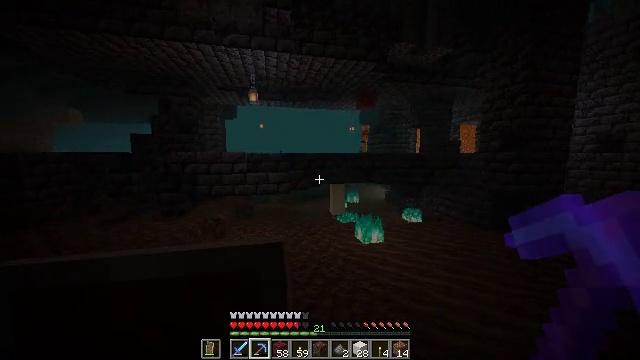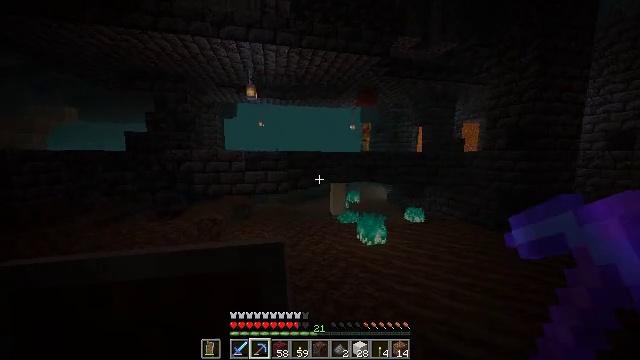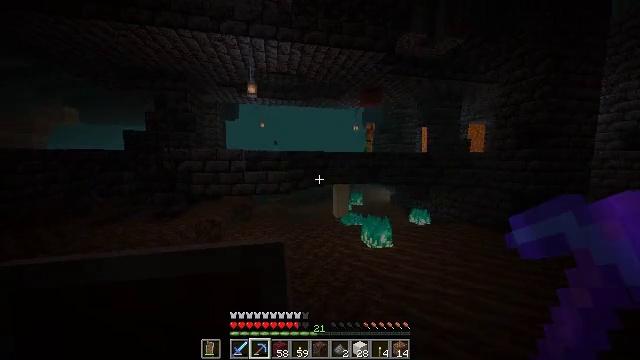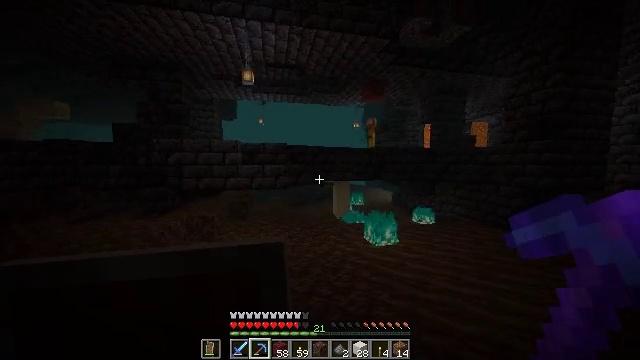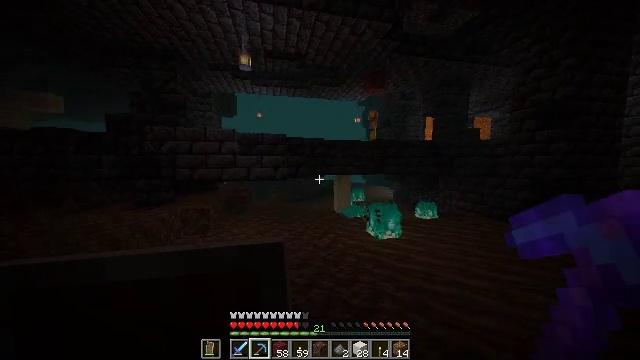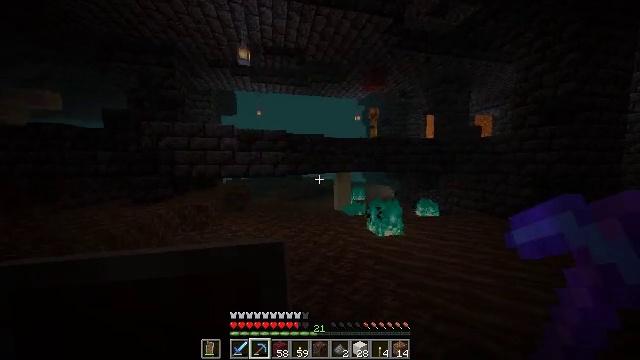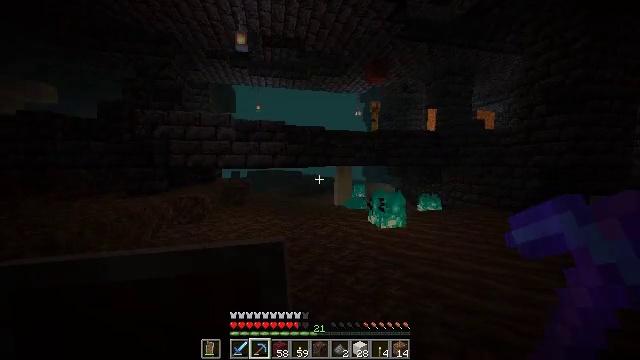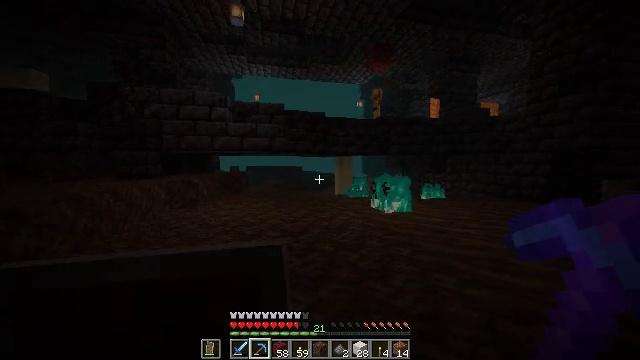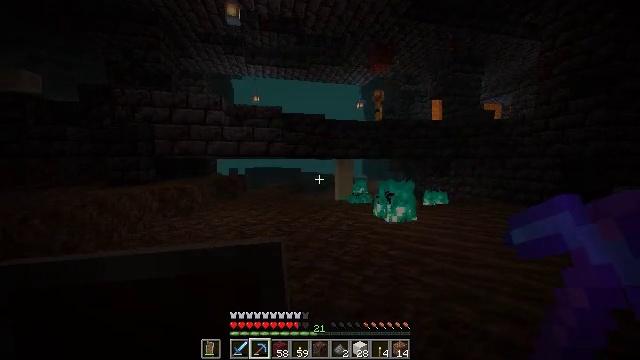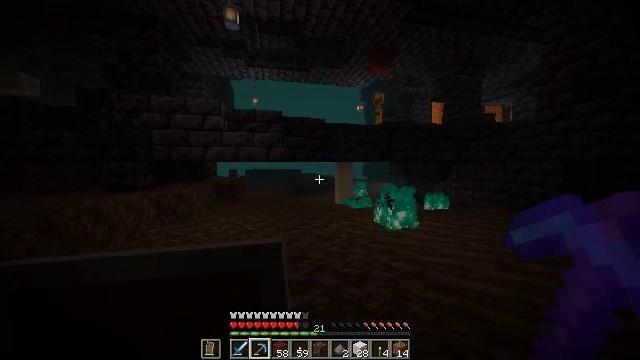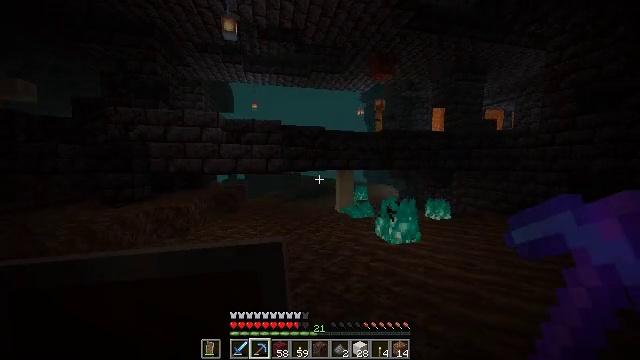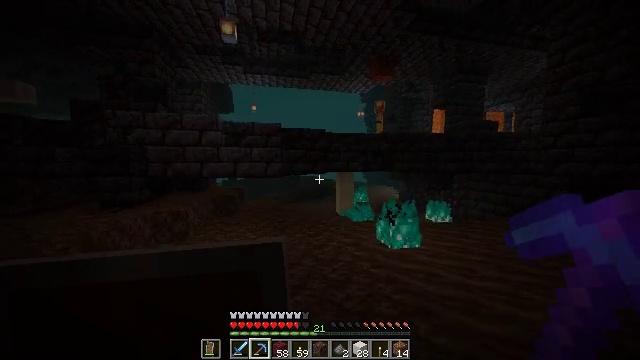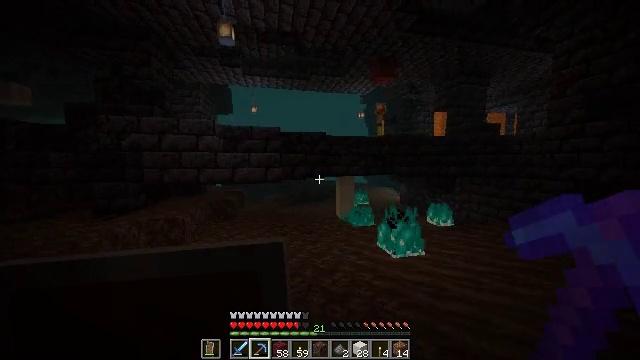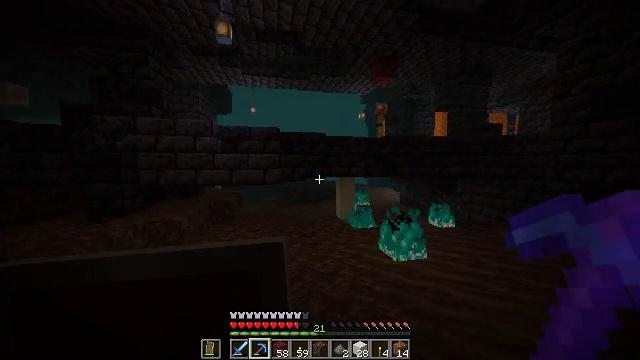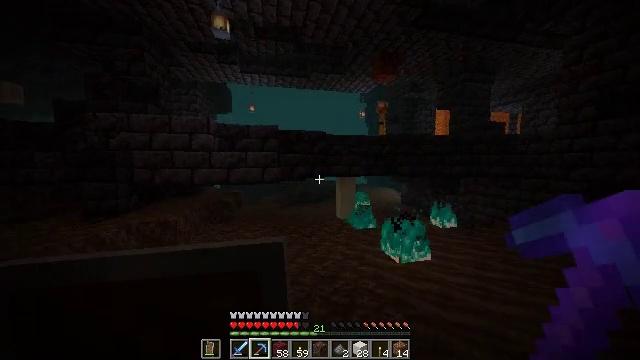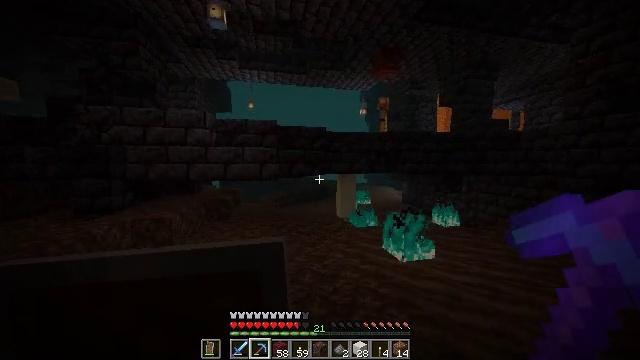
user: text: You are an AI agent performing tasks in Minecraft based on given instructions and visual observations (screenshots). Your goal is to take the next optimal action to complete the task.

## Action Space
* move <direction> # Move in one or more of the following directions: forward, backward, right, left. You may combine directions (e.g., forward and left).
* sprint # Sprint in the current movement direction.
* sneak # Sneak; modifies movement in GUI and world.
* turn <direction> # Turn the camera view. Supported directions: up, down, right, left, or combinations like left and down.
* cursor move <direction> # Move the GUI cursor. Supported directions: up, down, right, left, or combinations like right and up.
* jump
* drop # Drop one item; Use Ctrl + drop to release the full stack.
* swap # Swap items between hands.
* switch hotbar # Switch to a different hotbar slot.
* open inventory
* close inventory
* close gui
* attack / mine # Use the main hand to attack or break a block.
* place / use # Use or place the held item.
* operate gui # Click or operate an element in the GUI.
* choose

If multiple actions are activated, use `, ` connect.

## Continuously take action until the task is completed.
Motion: motion action
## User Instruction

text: Mine the bone block found in fossils.
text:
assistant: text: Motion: move forward, jump
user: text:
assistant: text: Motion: move forward, jump
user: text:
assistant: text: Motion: move forward, jump
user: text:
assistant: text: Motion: move forward, jump
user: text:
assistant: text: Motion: move forward, jump
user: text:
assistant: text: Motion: move forward, jump
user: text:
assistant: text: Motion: move forward, jump
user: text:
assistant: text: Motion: move forward, jump
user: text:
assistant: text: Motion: move forward, jump
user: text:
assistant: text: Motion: move forward, jump
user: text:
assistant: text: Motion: move forward, jump
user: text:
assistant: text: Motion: move forward, jump
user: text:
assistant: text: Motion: move forward, jump
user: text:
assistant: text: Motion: move forward, jump
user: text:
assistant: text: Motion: move forward, jump
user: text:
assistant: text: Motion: move forward, jump
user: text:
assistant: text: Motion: move forward, jump
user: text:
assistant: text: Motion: move forward, jump
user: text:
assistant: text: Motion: move forward, jump
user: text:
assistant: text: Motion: move forward, jump
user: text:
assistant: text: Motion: move forward, jump
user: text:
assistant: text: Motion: move forward, jump
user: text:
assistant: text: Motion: move forward, jump
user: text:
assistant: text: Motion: move forward, turn right, jump
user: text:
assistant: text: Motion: move forward and move right, turn right and down, jump
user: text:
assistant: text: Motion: move forward and move right, turn right and down, jump
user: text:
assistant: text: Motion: move forward and move right, jump
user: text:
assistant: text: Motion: move forward and move right, turn left, jump
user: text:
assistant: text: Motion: move forward and move right, jump
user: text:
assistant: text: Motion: move forward and move right, attack / mine, jump